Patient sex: M
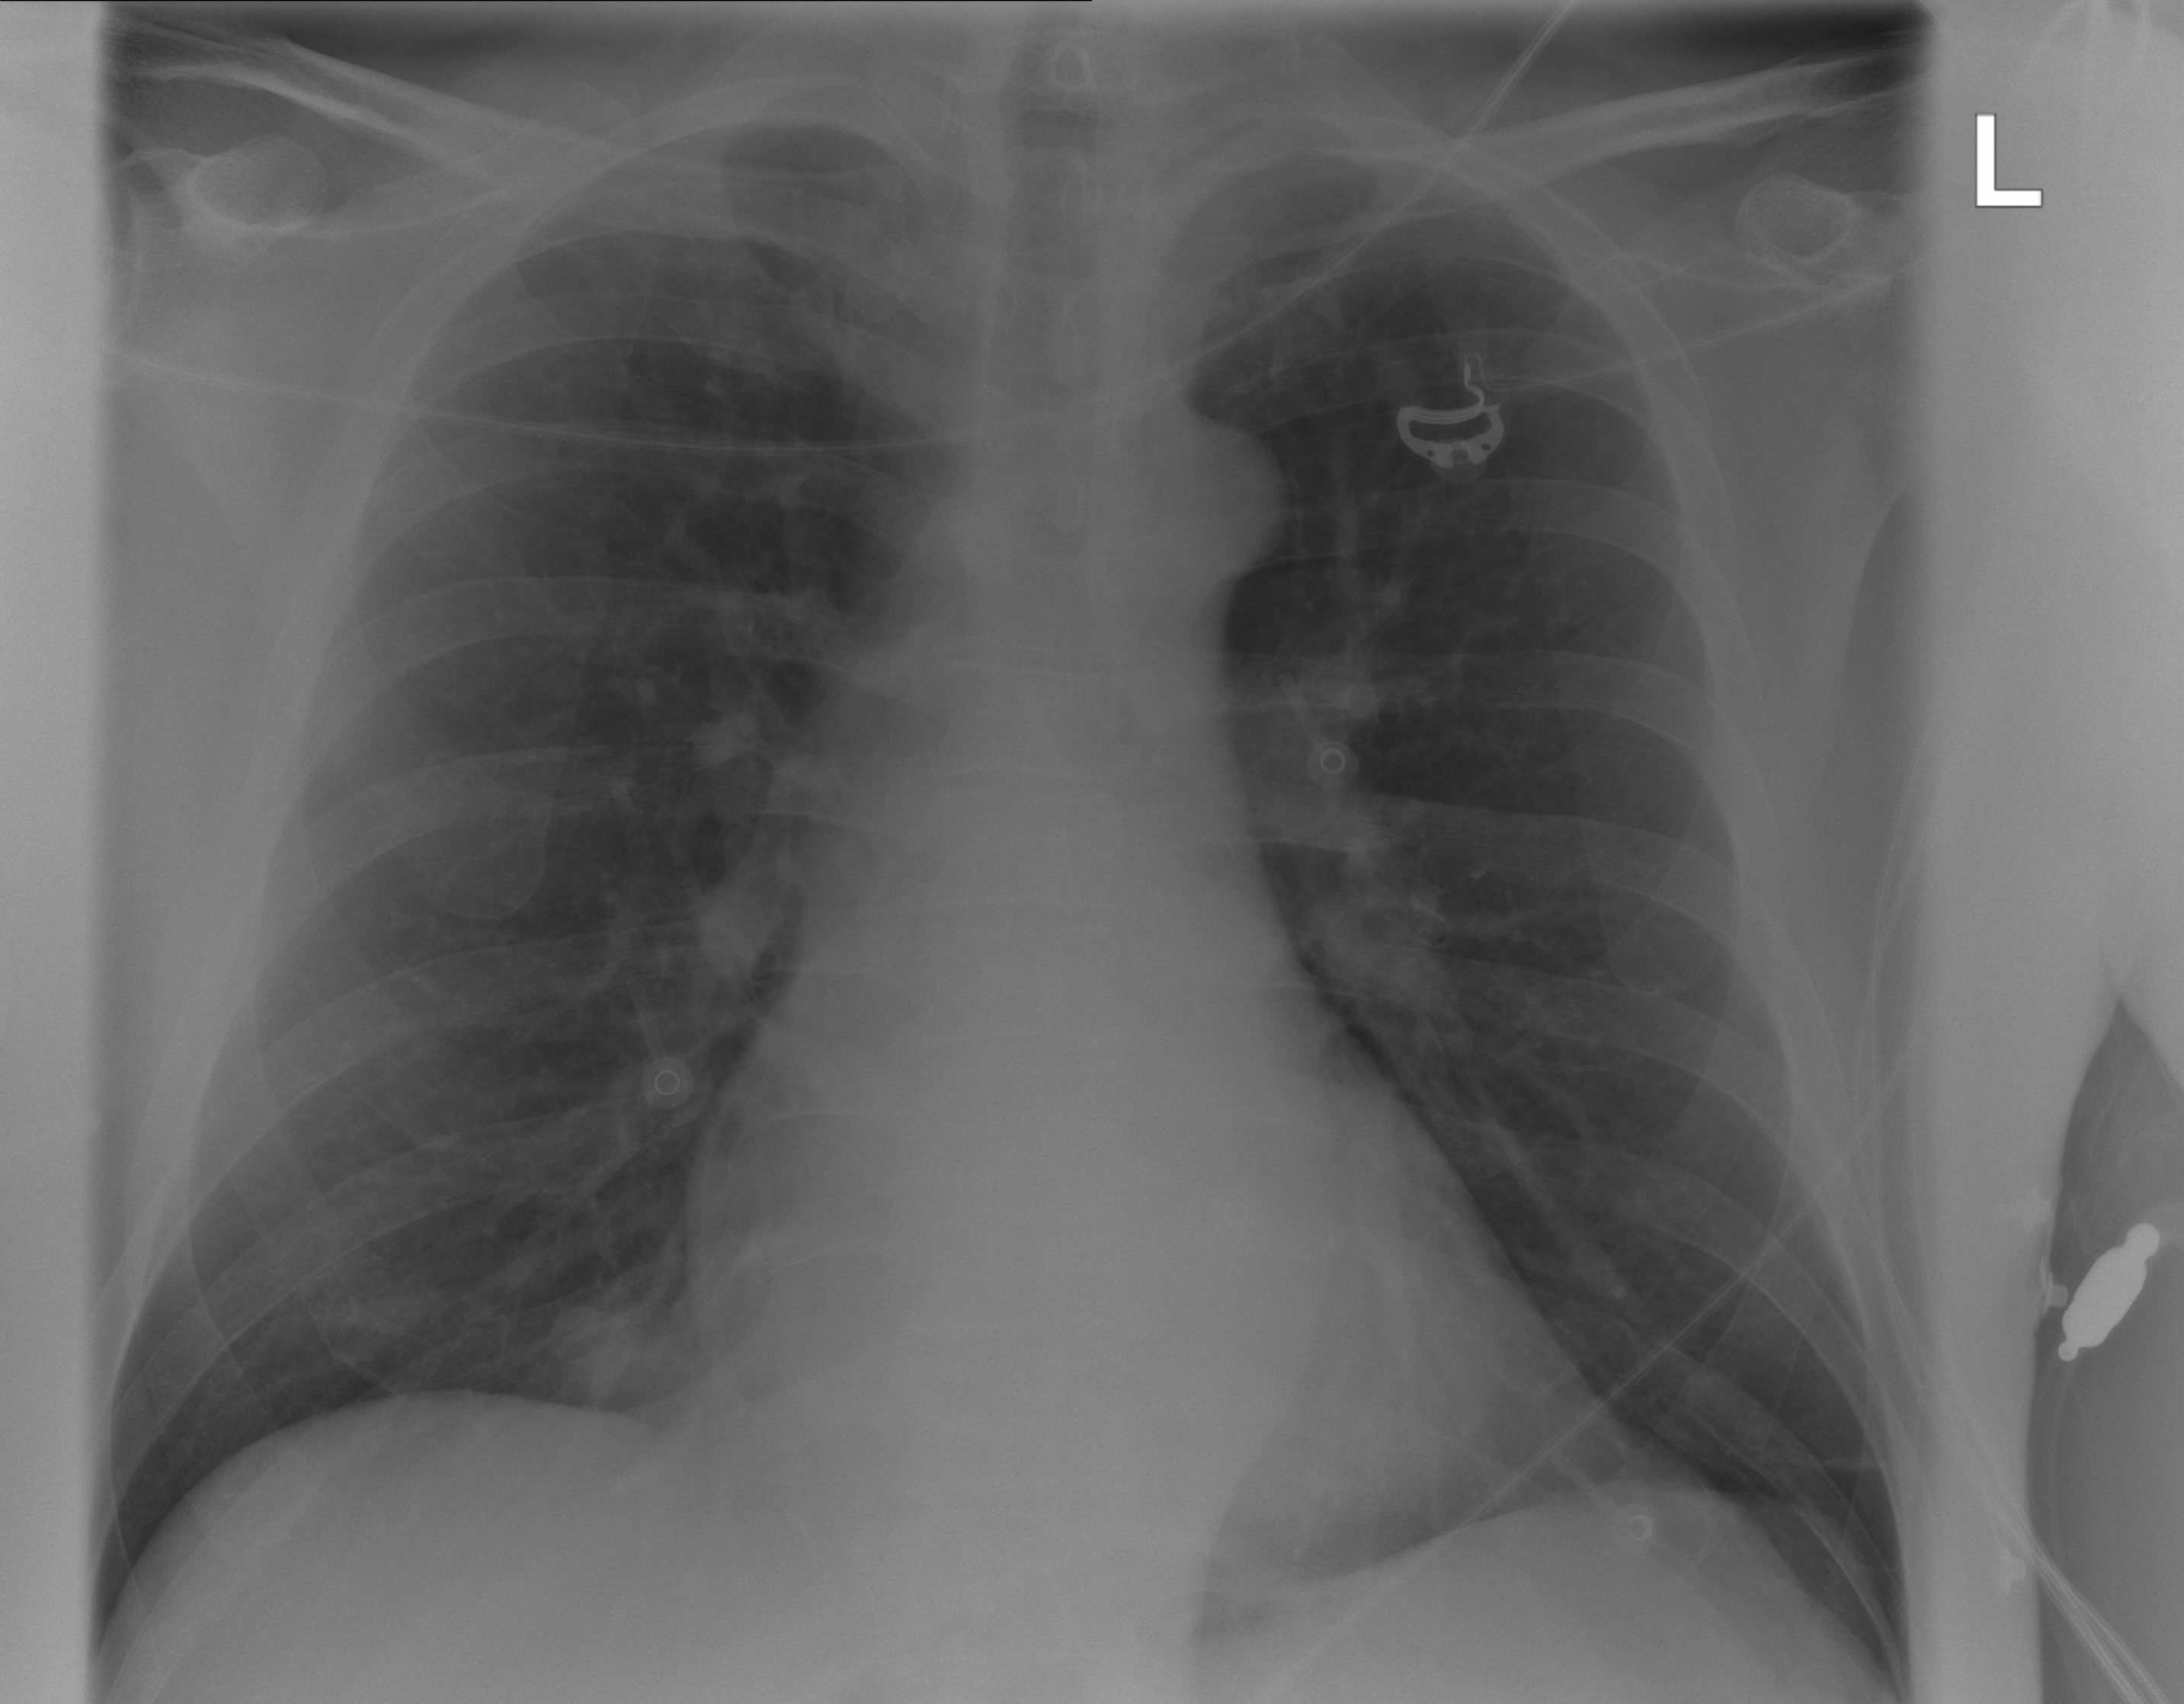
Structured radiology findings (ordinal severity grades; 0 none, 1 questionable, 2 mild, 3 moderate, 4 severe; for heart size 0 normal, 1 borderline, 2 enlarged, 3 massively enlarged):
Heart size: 0
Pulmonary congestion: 0
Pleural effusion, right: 0
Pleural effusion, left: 0
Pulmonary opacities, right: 0
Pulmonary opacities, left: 0
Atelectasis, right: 1
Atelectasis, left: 1